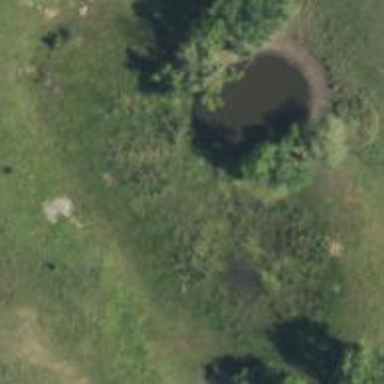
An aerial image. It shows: Wetland area.